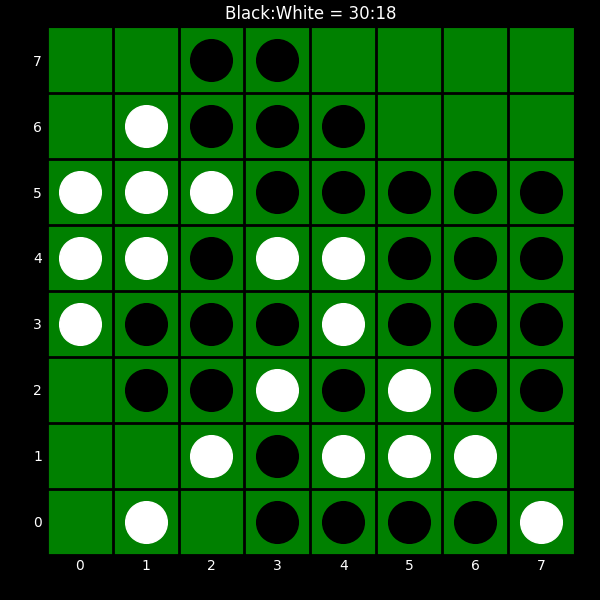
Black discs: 30
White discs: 18